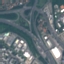
Land use / land cover class: Highway